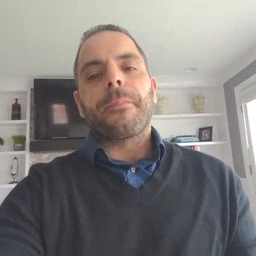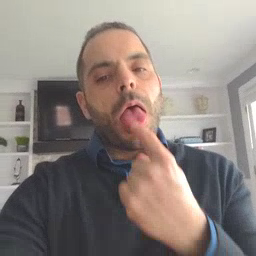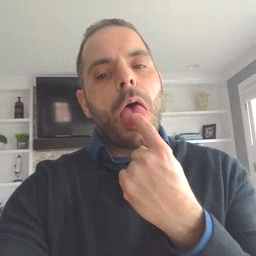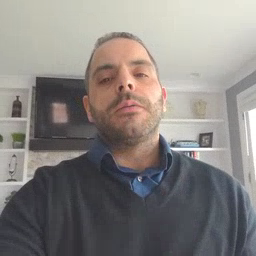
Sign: tongue